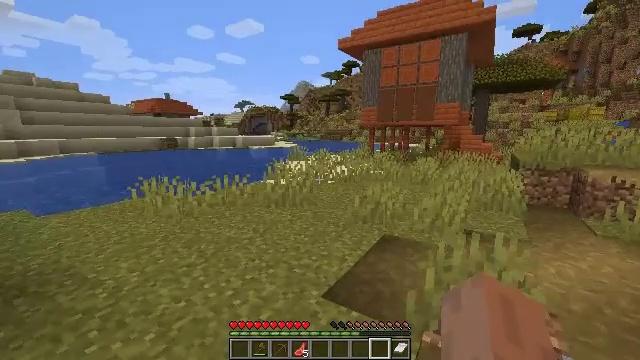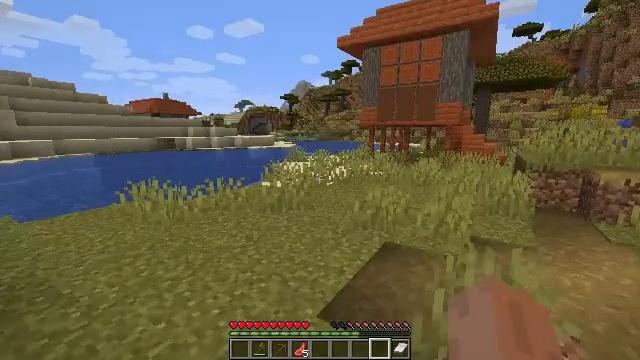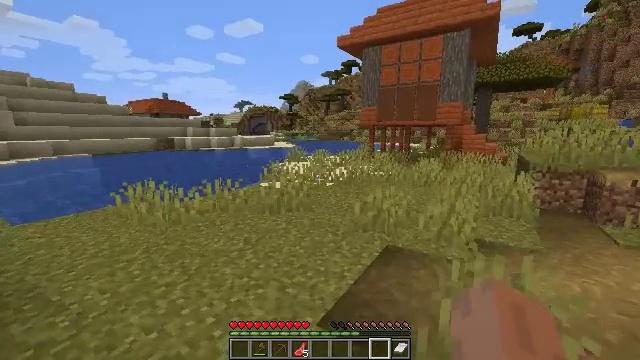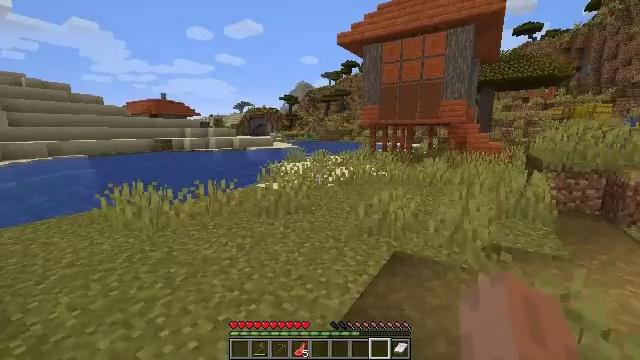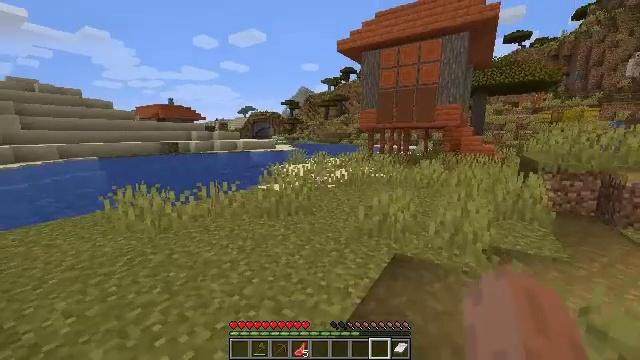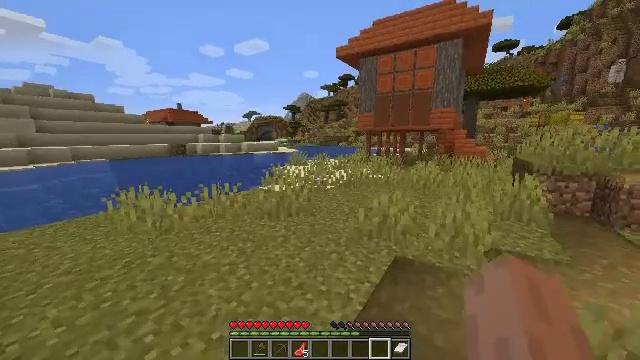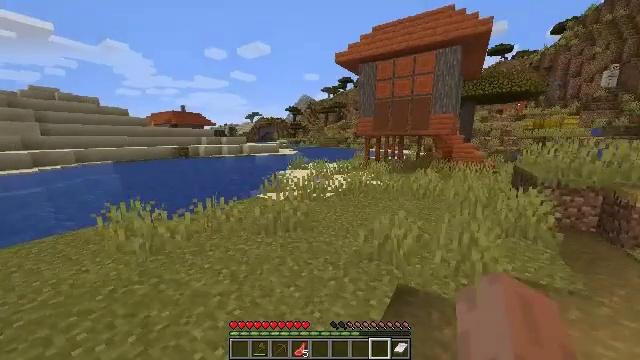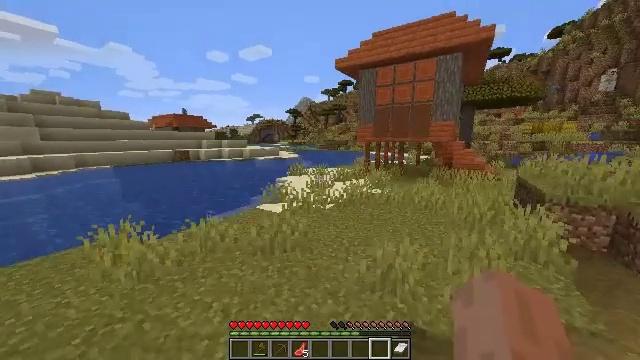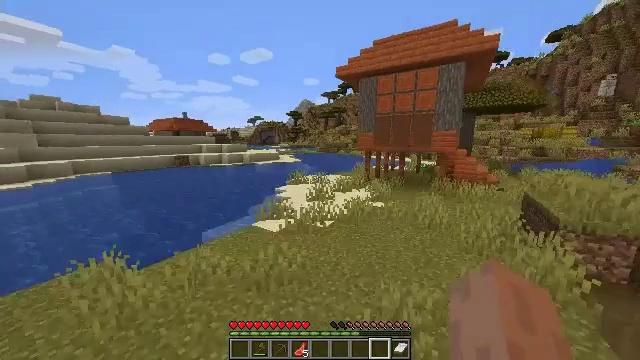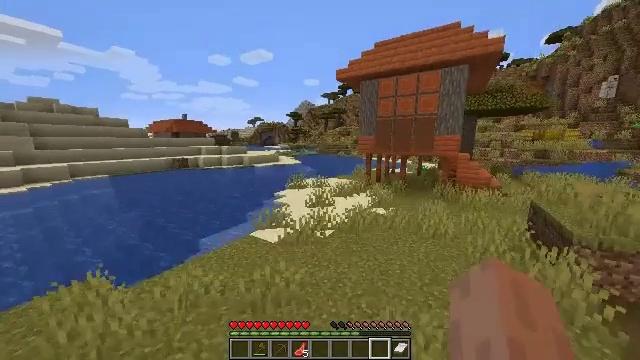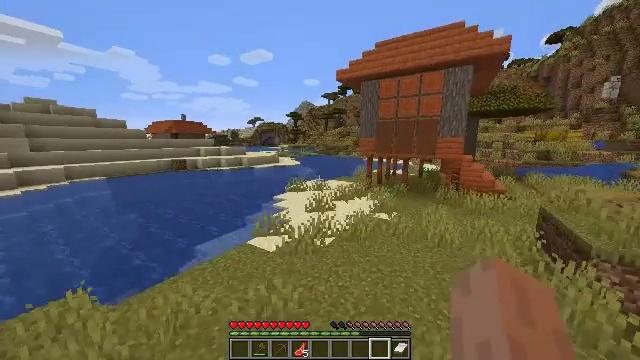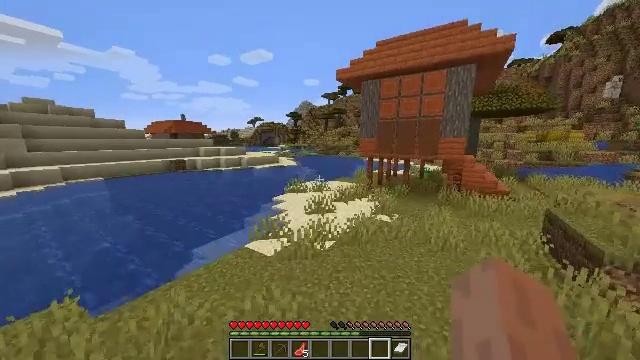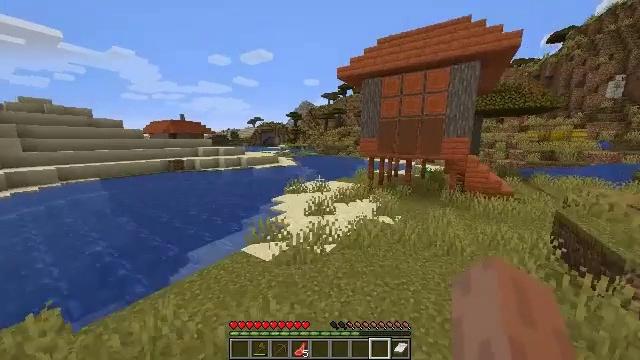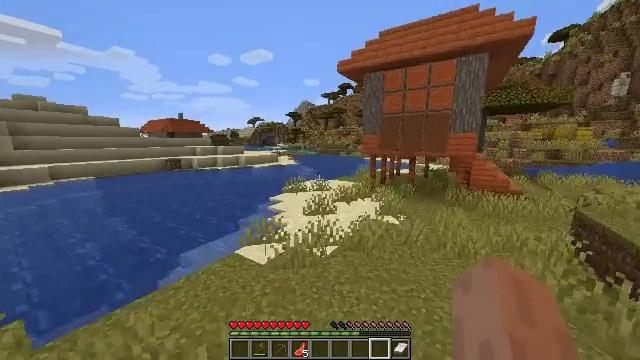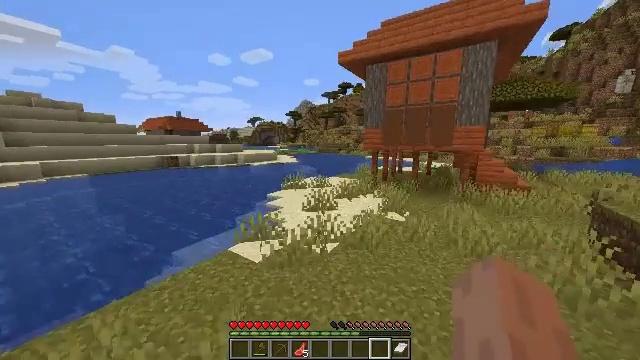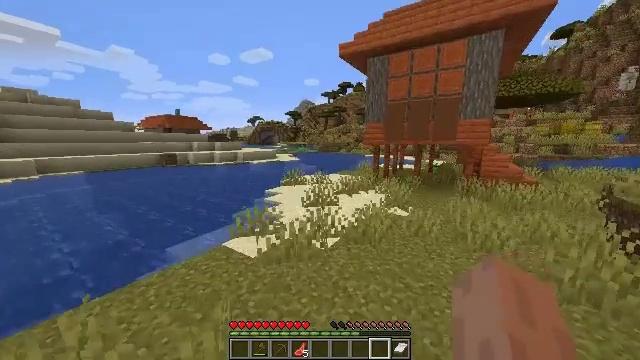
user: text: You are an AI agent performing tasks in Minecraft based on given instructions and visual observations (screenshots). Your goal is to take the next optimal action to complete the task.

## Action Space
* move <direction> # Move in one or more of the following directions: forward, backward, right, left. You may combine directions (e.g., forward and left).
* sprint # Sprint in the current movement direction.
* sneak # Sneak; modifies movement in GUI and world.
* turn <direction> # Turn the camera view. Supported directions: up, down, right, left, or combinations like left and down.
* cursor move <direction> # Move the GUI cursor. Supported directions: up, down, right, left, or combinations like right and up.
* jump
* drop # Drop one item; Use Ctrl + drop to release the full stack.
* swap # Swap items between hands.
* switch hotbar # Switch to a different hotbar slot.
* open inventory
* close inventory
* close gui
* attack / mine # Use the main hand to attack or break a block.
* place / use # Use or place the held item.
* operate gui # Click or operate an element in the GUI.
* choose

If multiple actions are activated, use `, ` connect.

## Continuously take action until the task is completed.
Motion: motion action
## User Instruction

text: Reclaim the smoker from the setup.
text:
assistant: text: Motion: move forward
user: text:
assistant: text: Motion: move forward
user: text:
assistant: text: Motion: move forward, sprint
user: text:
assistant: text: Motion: move forward, sprint
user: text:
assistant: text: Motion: move forward, sprint
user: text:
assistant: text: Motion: move forward, sprint, jump
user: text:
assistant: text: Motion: move forward, sprint, jump
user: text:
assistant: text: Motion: move forward, jump
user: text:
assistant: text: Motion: move forward, jump
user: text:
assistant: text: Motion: move forward, jump
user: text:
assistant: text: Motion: move forward, jump
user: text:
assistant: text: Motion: move forward, jump
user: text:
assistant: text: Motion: move forward, jump
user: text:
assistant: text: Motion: move forward, jump
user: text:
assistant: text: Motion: move forward, jump
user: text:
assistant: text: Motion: move forward, jump
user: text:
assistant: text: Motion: move forward, jump
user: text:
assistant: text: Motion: move forward, jump
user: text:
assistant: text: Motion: move forward, jump
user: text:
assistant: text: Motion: move forward, jump
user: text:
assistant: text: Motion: move forward, jump
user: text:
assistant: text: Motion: move forward, jump
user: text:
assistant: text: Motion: move forward, jump
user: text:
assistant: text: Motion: move forward, jump
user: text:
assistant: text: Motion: move forward, jump
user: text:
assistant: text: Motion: move forward, jump
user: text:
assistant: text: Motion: move forward, jump
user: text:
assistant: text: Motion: move forward, jump
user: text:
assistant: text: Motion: move forward, jump
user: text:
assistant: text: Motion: move forward, jump